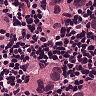
Metastatic tissue present: yes